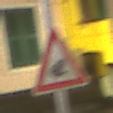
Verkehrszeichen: AmphibienwanderungLinks
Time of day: Night
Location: Outdoor (Urban)
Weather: PartlyCloudy
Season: NotSpecified
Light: Artificial